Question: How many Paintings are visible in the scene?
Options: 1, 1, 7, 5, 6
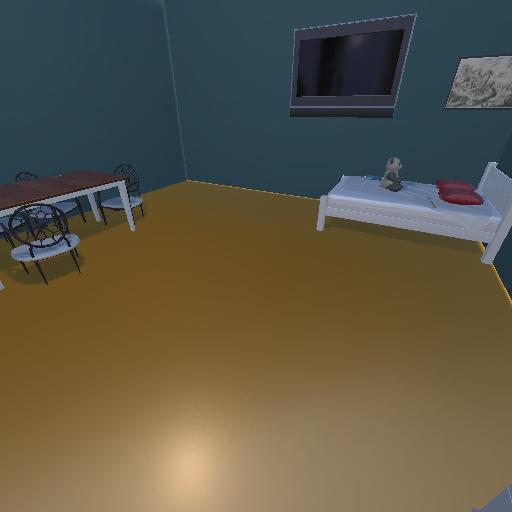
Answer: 1